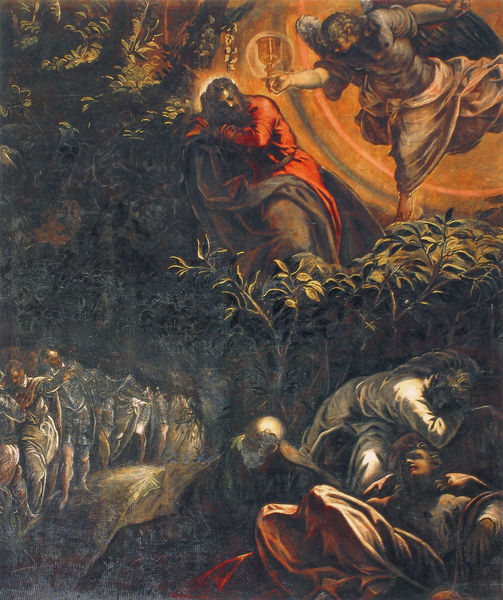
Titel: Wandgemälde in La Sala superiore
Künstler: Jacopo Tintoretto
Standort: Venedig, San Rocco (EU - I - Venetien)
Schlagwörter: blätter, flügel, gemälde, himmel, schlaf, wolken, bäume, gelb, grün, männer, orange, rot, gold, kelch, pflanzen, engel, farbig, schlafen, schlafend, soldaten, traum, christus, jesus, christlich, religiös, erscheinung, jünger, apostel, glorie, passion, evangelium, ölberg, matthäus, christs